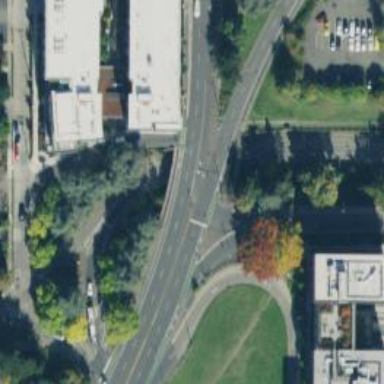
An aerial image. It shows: Crossing on the cycleway.